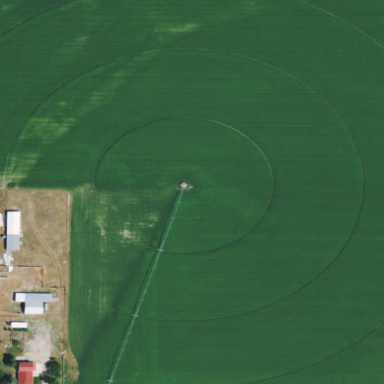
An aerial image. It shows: Farmland with pivot irrigation system.